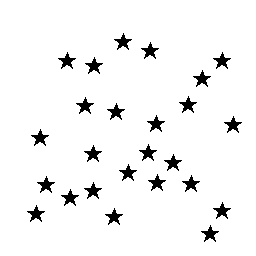
Squares: 0
Triangles: 0
Stars: 25
Total shapes: 25